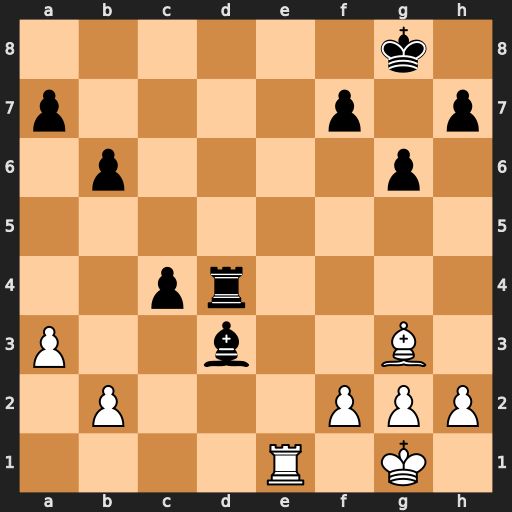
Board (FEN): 6k1/p4p1p/1p4p1/8/2pr4/P2b2B1/1P3PPP/4R1K1
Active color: w
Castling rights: -
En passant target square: -
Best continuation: Re8+ Kg7 Be5+ Kh6 Bxd4